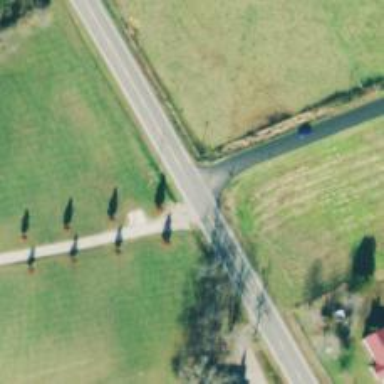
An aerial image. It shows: Secondary road.